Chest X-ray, AP view. Patient: 72 years old, sex M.
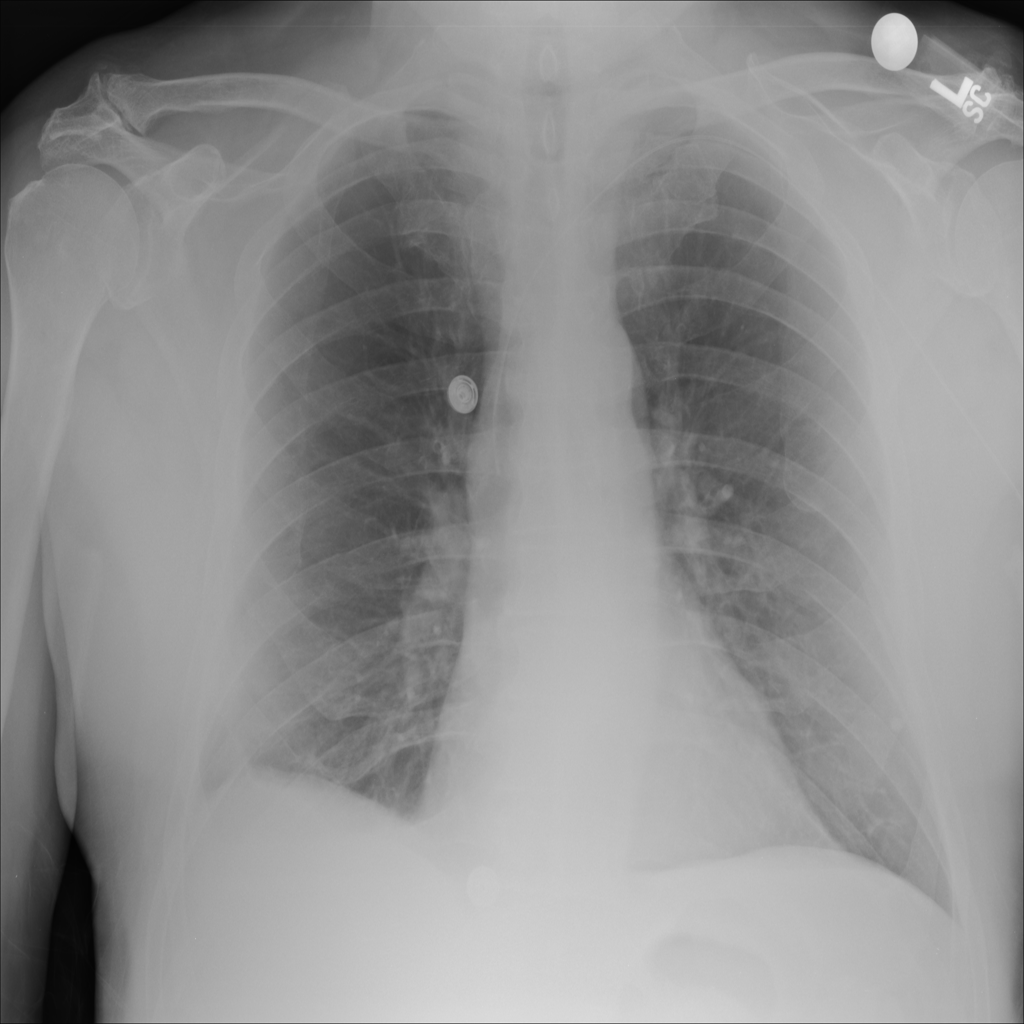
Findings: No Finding